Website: home-depot
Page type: address-validator
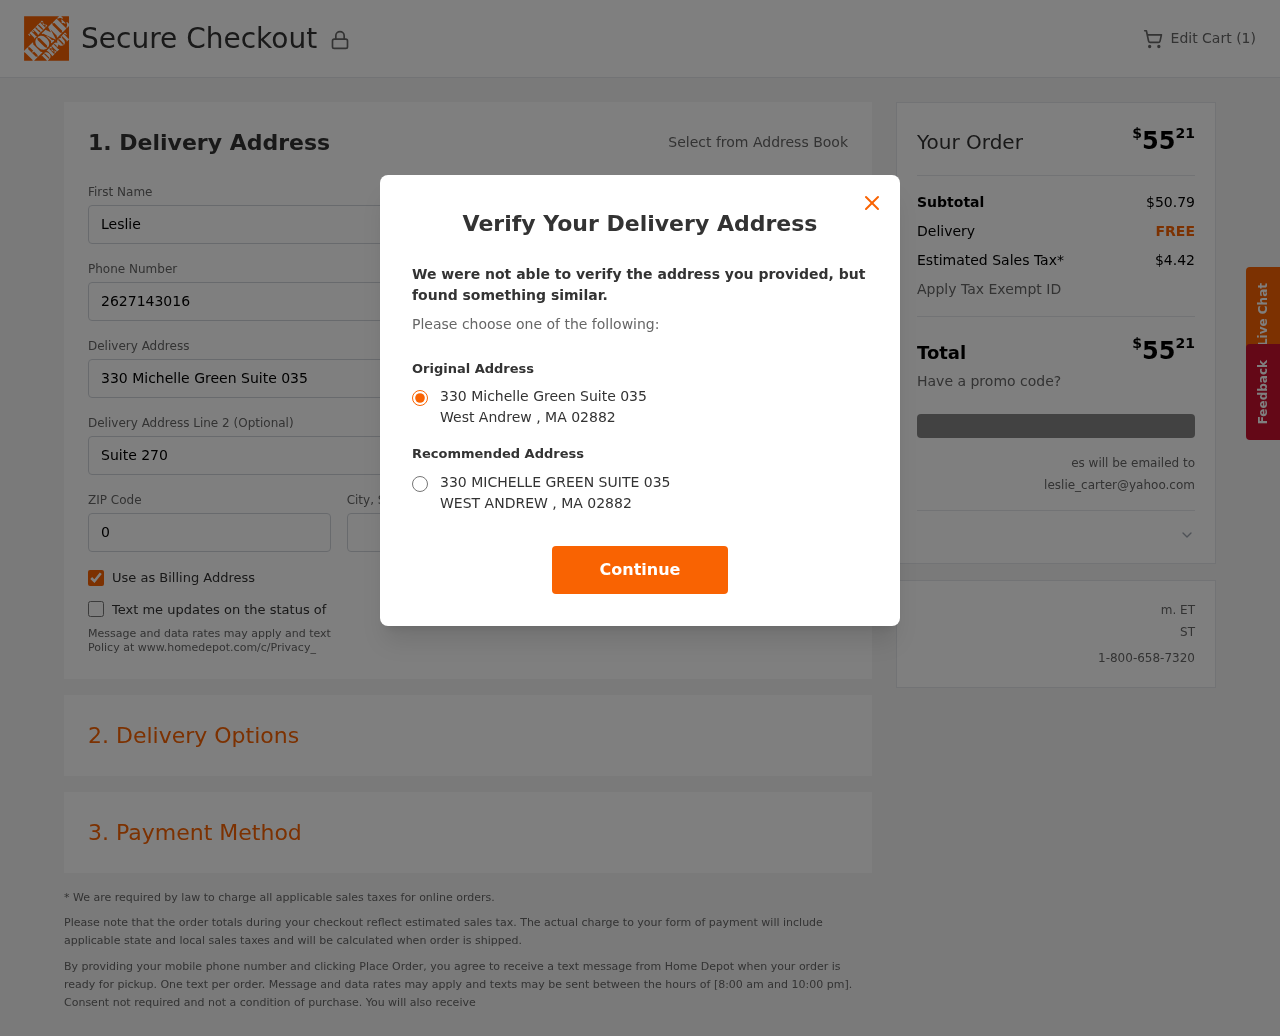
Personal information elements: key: PII_CITY
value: West Andrew
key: PII_EMAIL
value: leslie_carter@yahoo.com
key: PII_POSTCODE
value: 02882
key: PII_STATE_ABBR
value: MA
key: PII_STREET
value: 330 Michelle Green Suite 035
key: PII_FIRSTNAME
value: Leslie
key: PII_LASTNAME
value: Carter
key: PII_PHONE
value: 2627143016
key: PII_STREET2
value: Suite 270
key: PII_CITY_STATE
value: West Andrew, MA
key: PII_STREET_ALT
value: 330 MICHELLE GREEN SUITE 035
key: PII_CITY_ALT
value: WEST ANDREW
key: PII_POSTCODE_FULL
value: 02882
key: PII_POSTCODE_NUMERIC
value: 2882
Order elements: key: ORDER_NUM_ITEMS
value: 1
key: ORDER_TOTAL
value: $5521
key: ORDER_SUBTOTAL
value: $50.79
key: ORDER_SHIPPING_COST
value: FREE
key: ORDER_TAX
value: $4.42